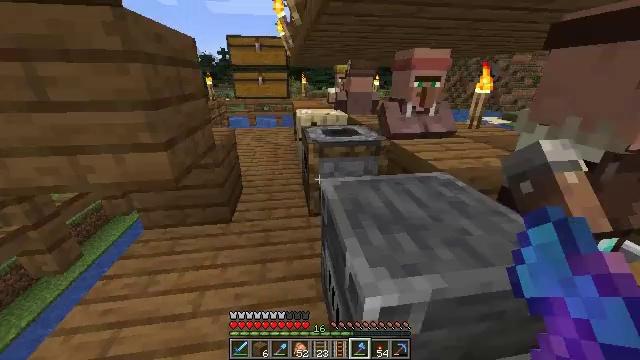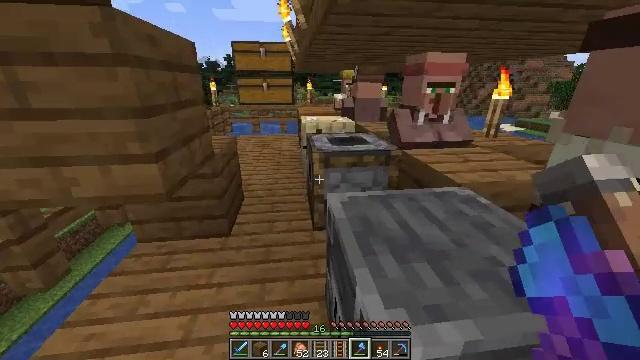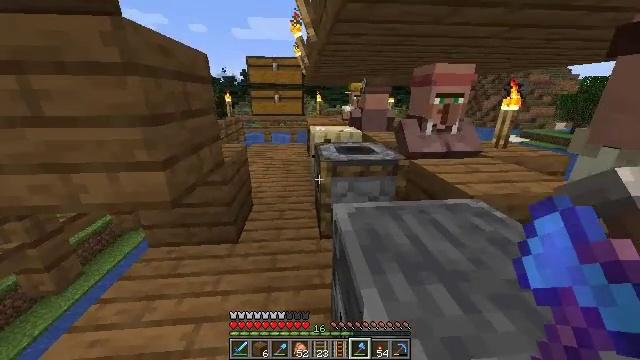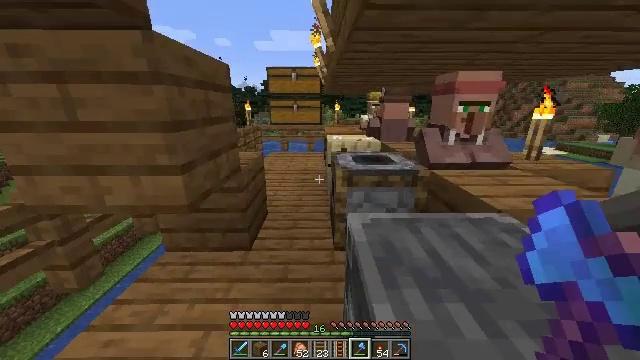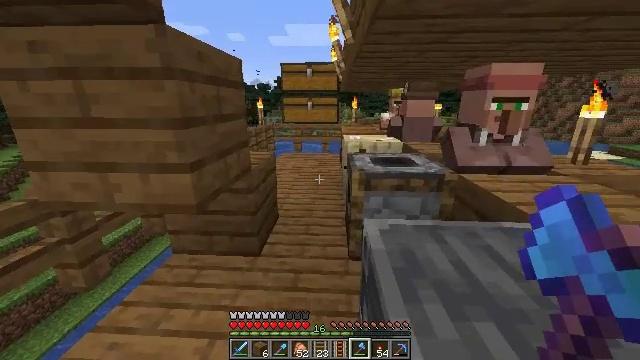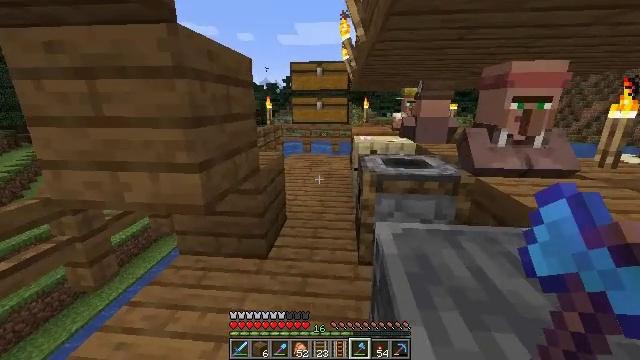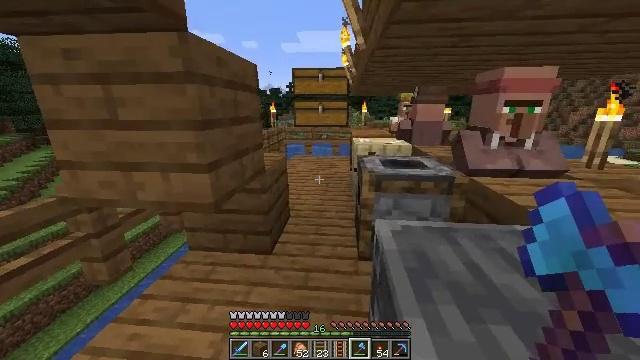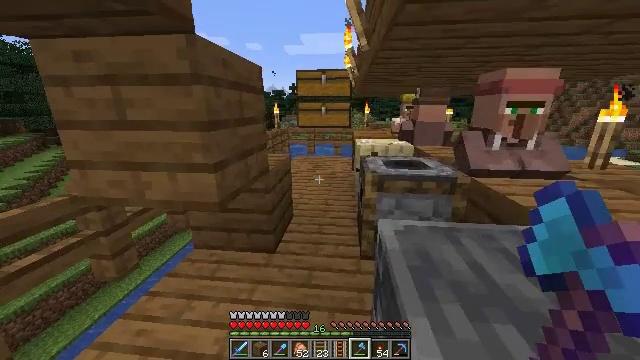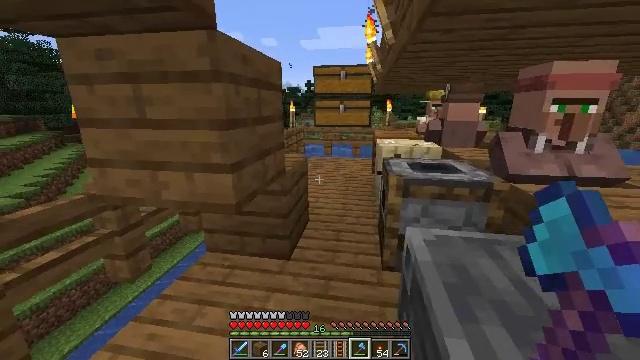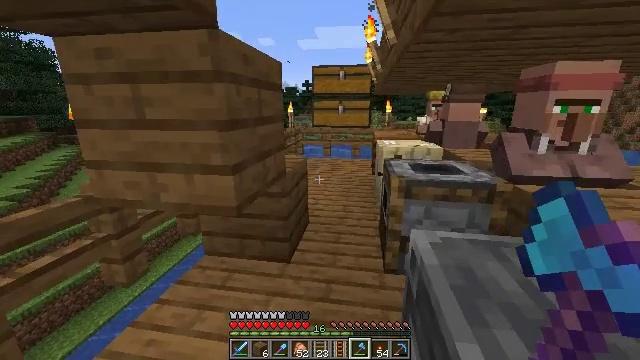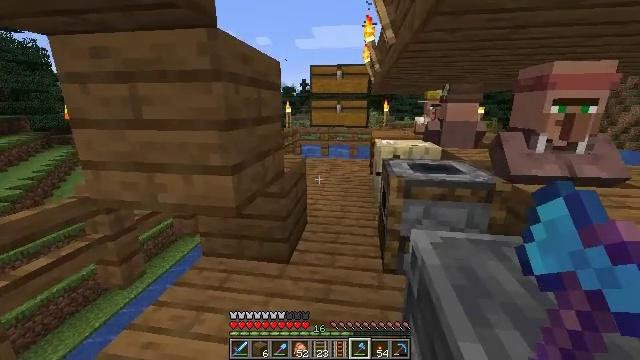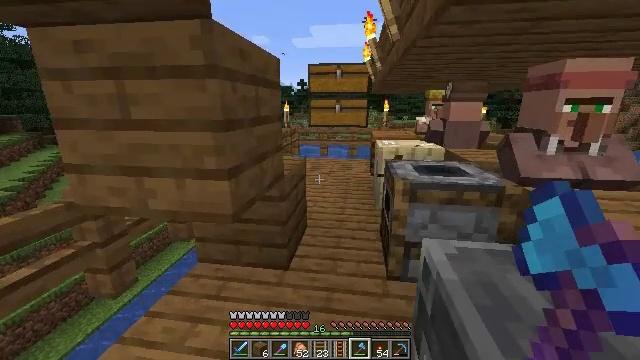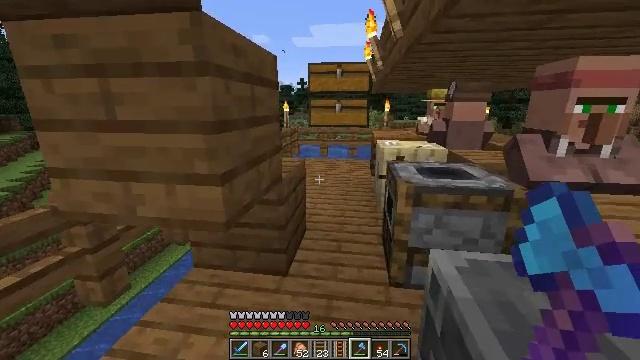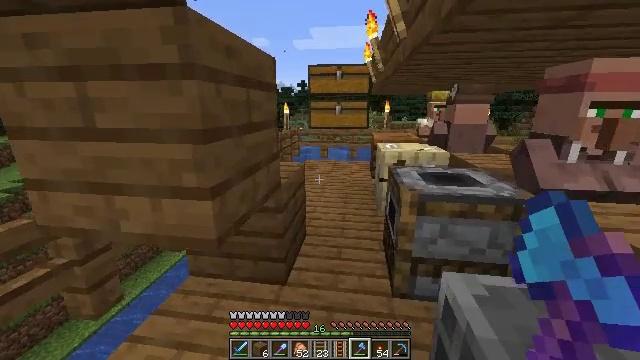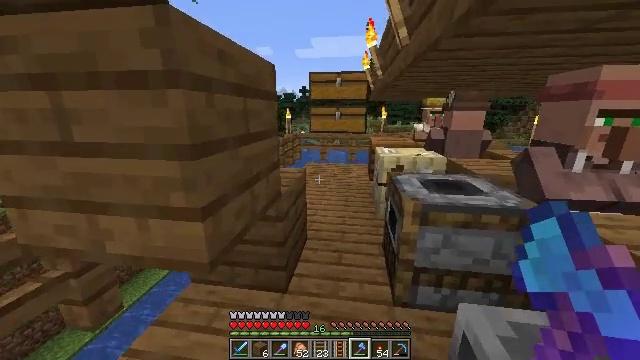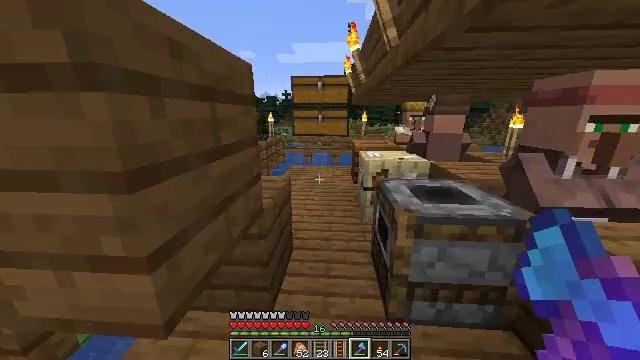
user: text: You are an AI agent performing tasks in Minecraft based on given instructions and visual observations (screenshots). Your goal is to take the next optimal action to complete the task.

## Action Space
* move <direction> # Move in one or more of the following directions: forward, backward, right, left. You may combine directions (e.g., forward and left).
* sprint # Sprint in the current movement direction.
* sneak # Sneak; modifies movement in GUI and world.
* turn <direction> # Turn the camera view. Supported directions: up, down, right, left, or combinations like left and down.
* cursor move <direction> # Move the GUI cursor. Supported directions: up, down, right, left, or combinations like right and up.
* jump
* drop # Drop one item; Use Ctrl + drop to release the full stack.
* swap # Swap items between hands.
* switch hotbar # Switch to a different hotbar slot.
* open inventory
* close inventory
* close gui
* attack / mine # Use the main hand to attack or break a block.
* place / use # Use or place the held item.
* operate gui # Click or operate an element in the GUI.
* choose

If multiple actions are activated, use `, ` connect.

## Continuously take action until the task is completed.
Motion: motion action
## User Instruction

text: Prepare materials to craft a name tag at the crafting table.
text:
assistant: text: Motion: move forward, sprint, turn left and up
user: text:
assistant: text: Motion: move forward, turn left and up
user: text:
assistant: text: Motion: move forward, turn left and up
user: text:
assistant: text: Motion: move forward, turn left
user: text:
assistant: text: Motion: move forward, sprint, turn left
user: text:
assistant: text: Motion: move forward, sprint
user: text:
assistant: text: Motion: move forward, sprint
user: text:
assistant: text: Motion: move forward, turn left
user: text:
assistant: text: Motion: move forward
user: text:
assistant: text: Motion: move forward
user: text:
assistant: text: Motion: move forward, sprint
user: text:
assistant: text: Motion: move forward, sprint
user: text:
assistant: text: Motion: move forward, sprint
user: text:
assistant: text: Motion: move forward, sprint
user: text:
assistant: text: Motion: move forward, turn right
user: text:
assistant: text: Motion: move forward, turn right
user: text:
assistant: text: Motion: move forward
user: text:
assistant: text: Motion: move forward
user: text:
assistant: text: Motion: move forward
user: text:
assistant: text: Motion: move forward
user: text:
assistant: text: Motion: move forward
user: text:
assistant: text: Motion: move forward and move right, turn left and up
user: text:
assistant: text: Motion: move forward and move right, turn left and up
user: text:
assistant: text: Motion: move forward and move right, turn left and up
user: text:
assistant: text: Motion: move forward and move right, turn left
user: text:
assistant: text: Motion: move forward and move right, turn left
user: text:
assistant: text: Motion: move forward and move right, turn left
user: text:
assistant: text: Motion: move forward and move right, turn left
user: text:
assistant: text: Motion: move forward and move right, turn left
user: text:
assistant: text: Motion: move right, turn left